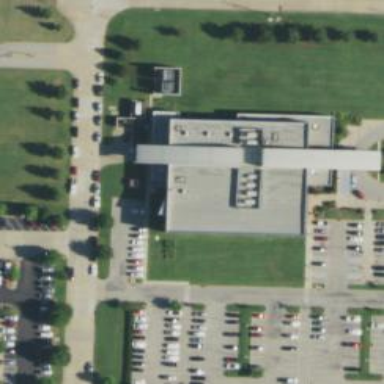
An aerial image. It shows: Building.